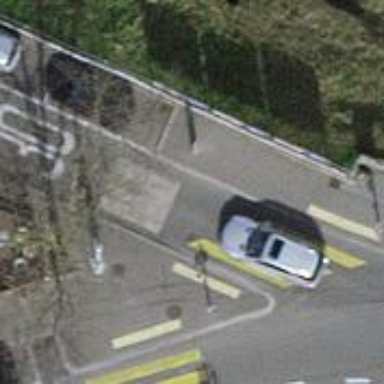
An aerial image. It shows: Crossing with traffic signals.